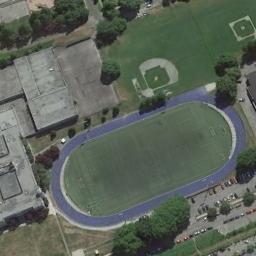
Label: ground_track_field